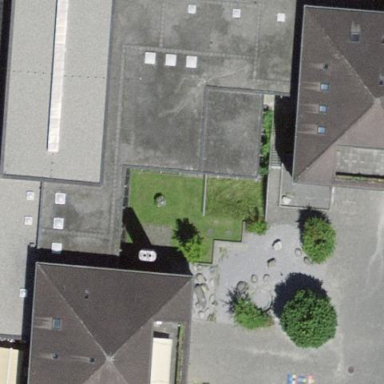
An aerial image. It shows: School building.